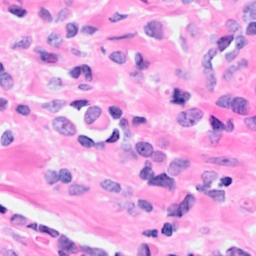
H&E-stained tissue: Breast